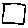
Label: square